Interaction volume radius: 5 \u00c5
Interaction volume height: 30 \u00c5
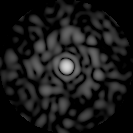
Disorder parameter: 0.8063